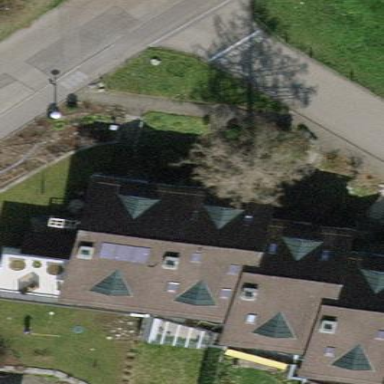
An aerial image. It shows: Terrace building with gabled roof. The roof is grey and oriented across the building.